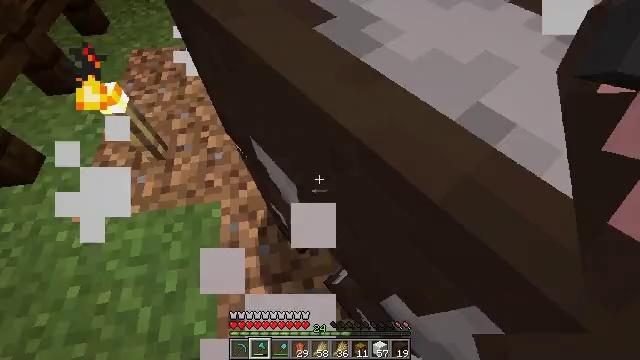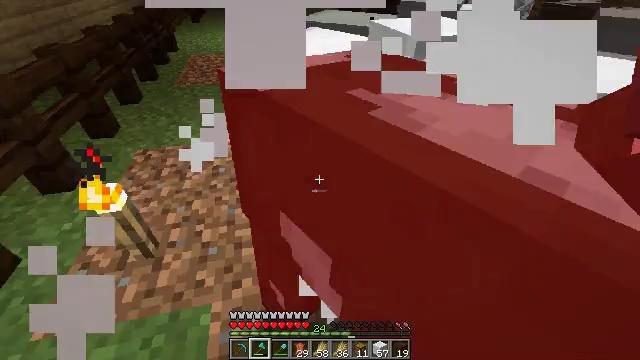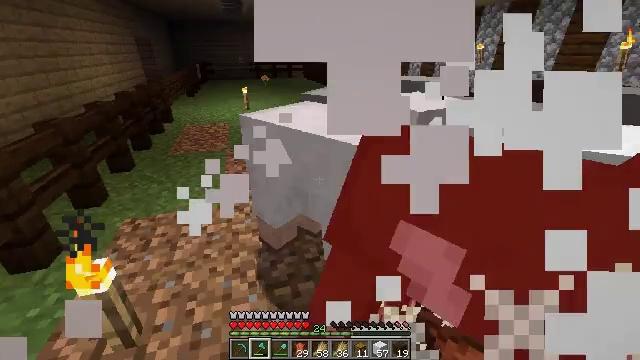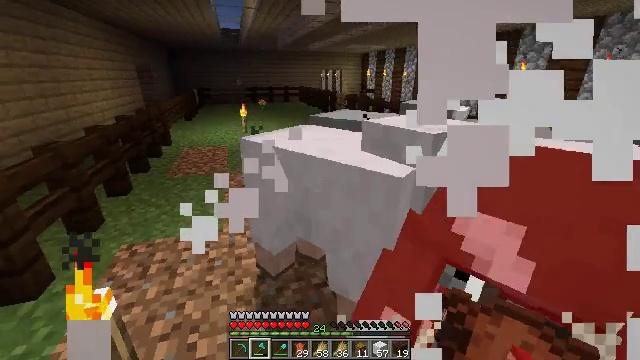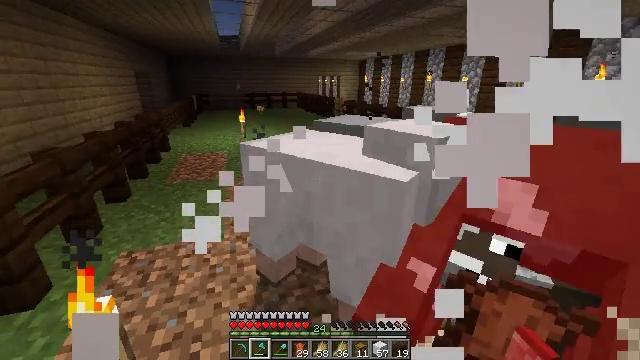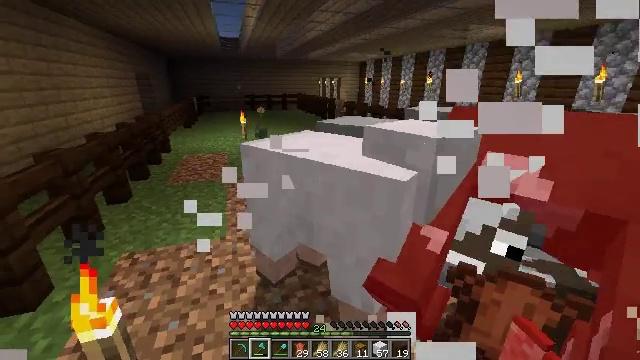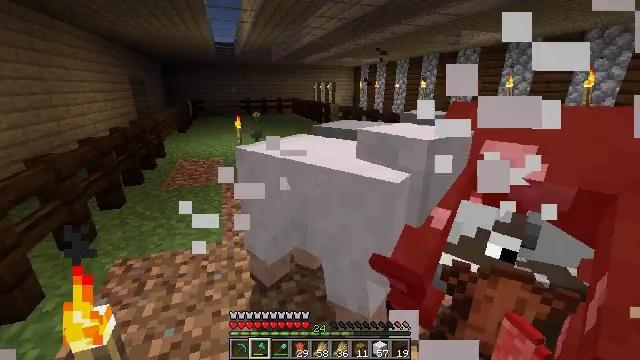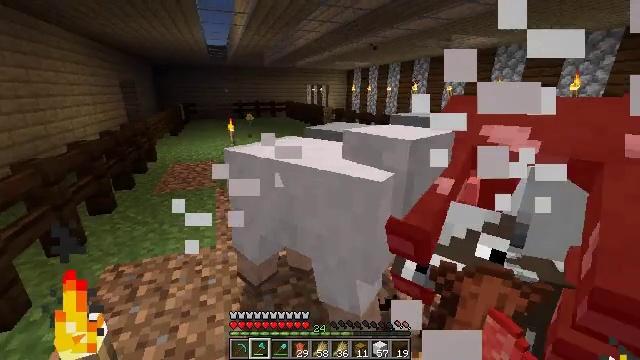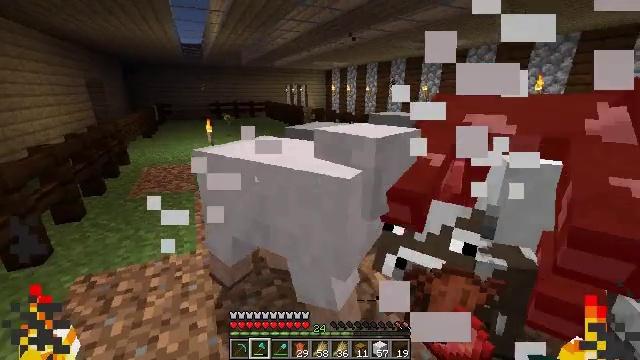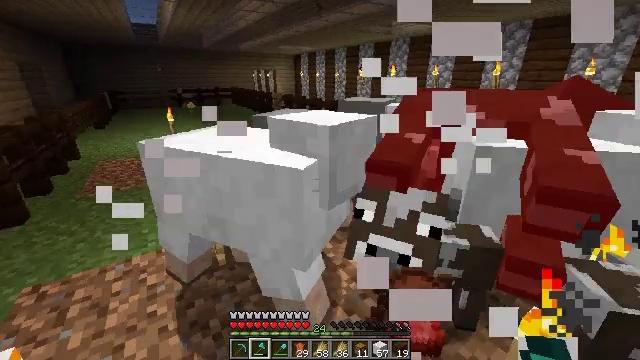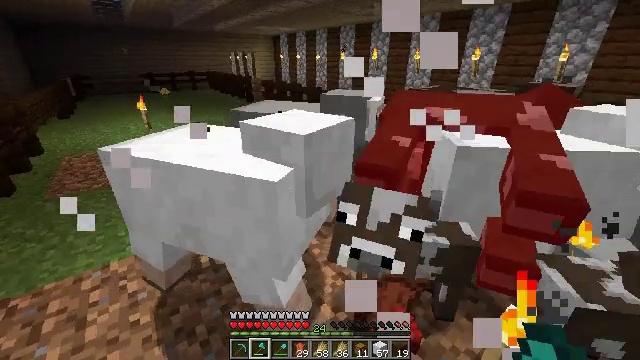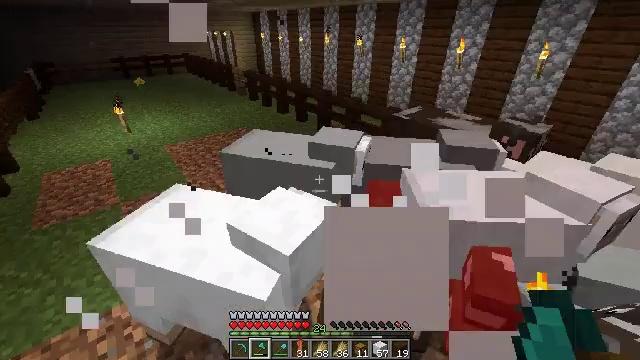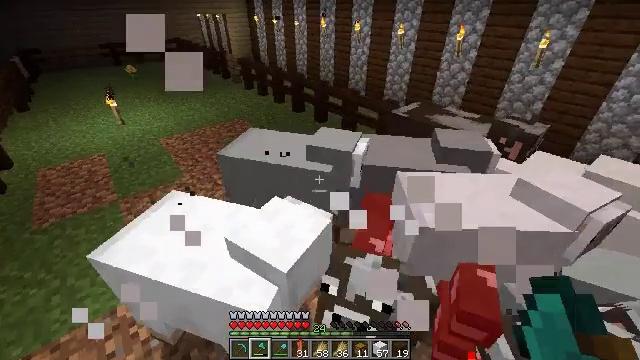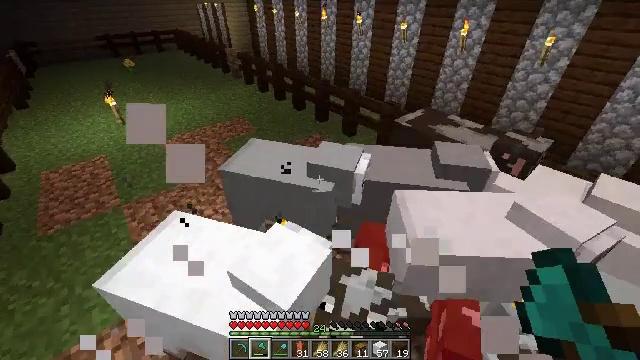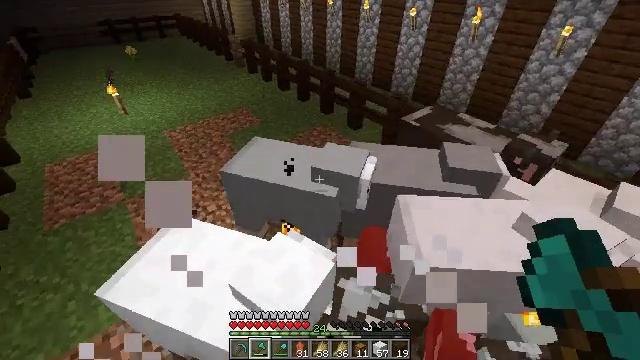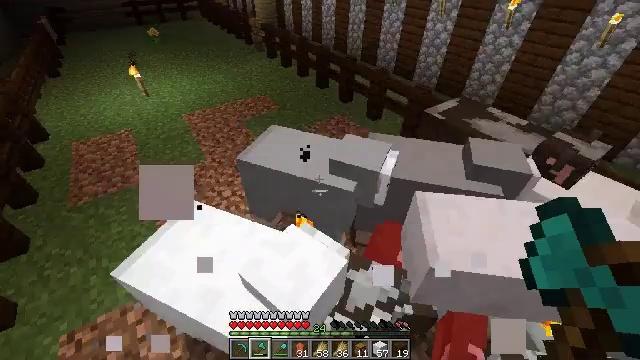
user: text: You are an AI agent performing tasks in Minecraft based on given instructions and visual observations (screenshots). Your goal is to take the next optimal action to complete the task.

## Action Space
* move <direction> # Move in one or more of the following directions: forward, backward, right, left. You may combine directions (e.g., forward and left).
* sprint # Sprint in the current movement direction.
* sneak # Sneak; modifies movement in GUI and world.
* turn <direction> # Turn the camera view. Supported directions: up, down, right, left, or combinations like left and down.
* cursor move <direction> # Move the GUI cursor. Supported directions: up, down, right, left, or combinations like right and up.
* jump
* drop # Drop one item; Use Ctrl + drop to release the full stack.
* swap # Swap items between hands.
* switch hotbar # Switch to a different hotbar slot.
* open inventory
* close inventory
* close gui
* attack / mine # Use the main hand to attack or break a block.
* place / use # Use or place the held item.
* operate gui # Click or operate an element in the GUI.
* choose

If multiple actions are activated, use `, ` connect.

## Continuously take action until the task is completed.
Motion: motion action
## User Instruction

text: Kill mobs.
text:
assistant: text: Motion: turn right and up
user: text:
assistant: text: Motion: turn right and up
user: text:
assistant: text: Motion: turn right and up
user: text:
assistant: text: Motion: turn up
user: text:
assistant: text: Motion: no_op
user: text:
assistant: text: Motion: turn right
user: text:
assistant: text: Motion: turn right
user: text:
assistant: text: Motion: turn right
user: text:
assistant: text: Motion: move forward, turn right and down
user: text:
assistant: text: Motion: move forward, turn right and down, jump
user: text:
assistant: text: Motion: move forward, turn right and down, jump
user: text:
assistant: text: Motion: move forward, turn down, jump
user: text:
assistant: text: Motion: move forward, turn down
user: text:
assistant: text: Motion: move forward, turn left and down
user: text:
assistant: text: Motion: turn left and down
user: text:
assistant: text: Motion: turn left and down
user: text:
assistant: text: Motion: turn left and down
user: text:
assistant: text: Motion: turn left and down
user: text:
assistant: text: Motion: turn left and down
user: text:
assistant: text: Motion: turn left and down, attack / mine
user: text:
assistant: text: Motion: attack / mine
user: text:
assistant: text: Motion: attack / mine
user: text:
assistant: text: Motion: no_op
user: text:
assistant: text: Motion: turn left
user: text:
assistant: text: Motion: turn up
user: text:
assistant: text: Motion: turn right and up
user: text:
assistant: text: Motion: turn right and up
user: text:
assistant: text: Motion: turn right and up
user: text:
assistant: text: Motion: no_op
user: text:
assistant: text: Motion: no_op